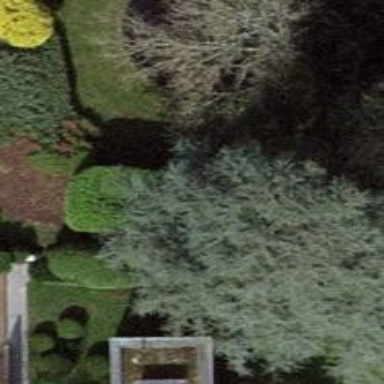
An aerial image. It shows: Evergreen tree with needle-leaved leaves.